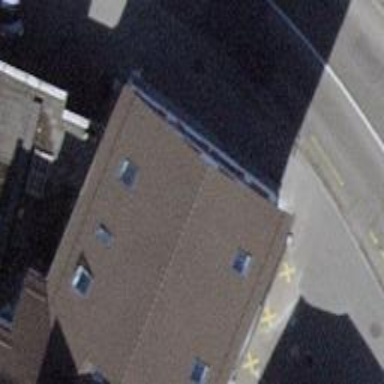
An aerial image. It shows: Restaurant.